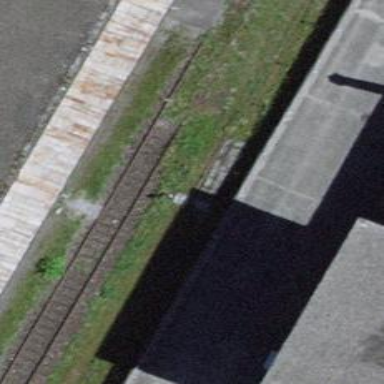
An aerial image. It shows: Railway switch.